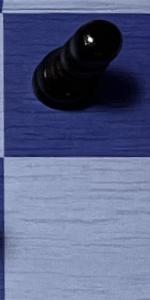
Label: Empty